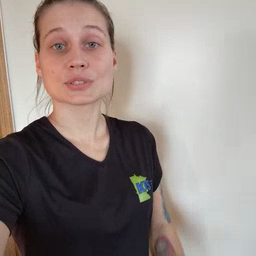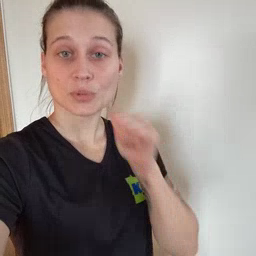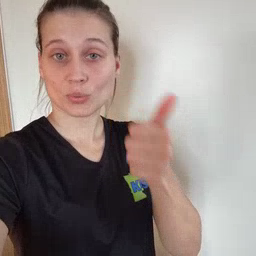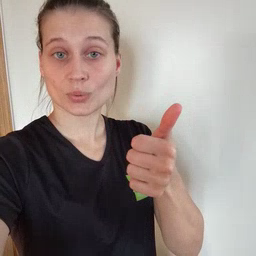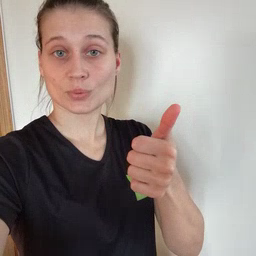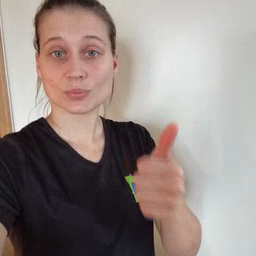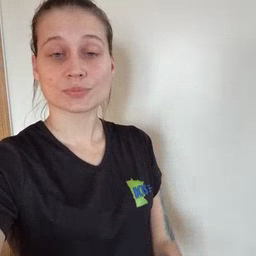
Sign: tomorrow